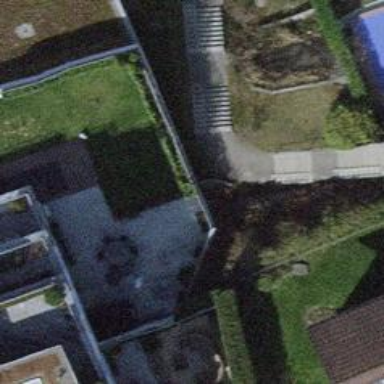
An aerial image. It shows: Steps with paving stones. There is ramp available as well.